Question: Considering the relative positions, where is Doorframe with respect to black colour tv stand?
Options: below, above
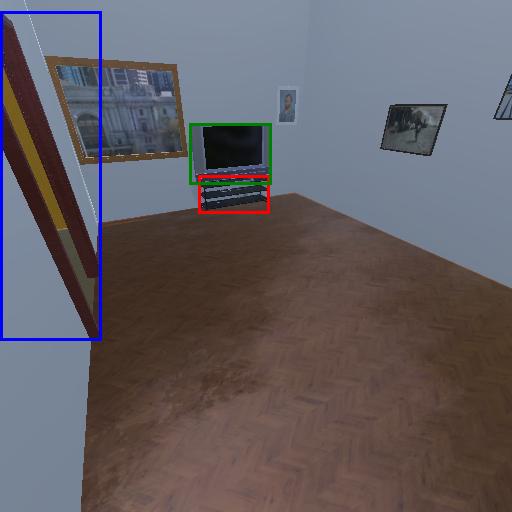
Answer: below